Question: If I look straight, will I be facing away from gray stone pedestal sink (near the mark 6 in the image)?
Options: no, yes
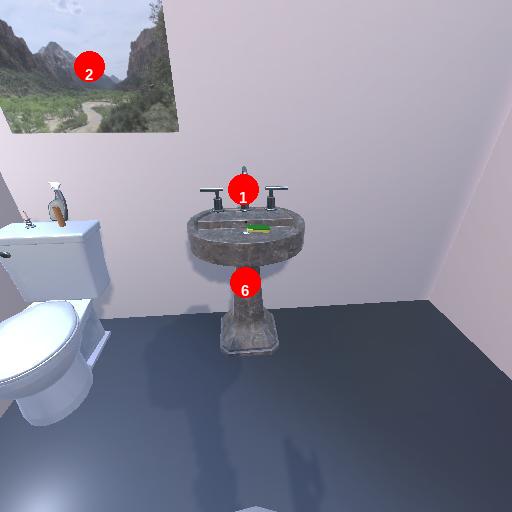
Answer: no